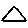
Label: triangle